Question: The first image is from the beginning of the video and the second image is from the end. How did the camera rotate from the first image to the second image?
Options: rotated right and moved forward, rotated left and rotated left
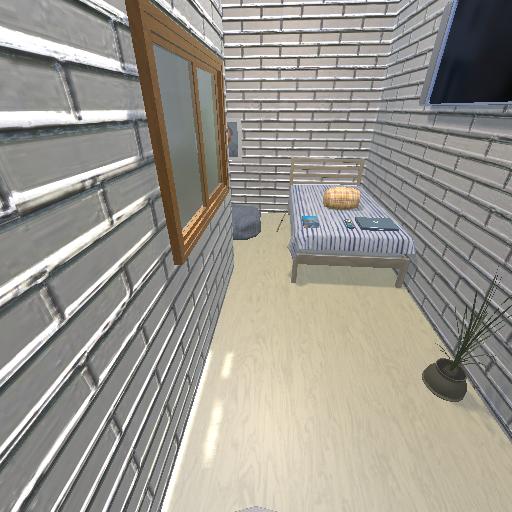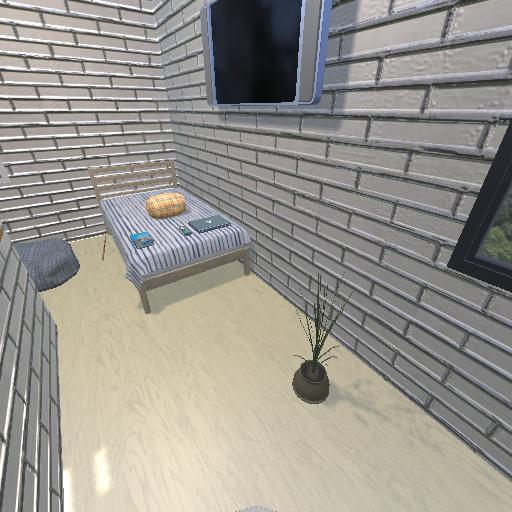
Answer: rotated right and moved forward